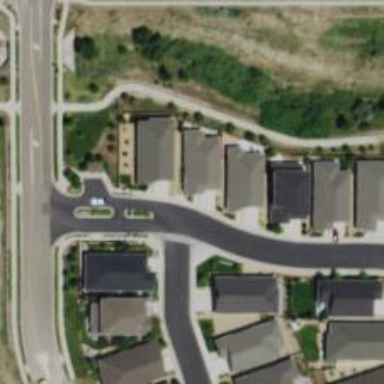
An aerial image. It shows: Footway.